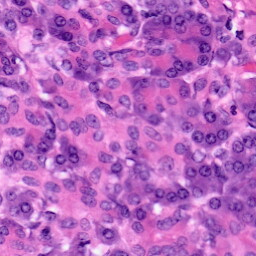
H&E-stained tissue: Pancreatic